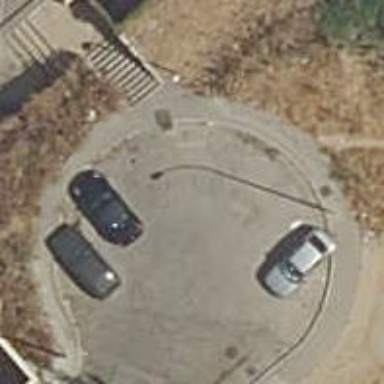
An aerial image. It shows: Turning circle on the road.